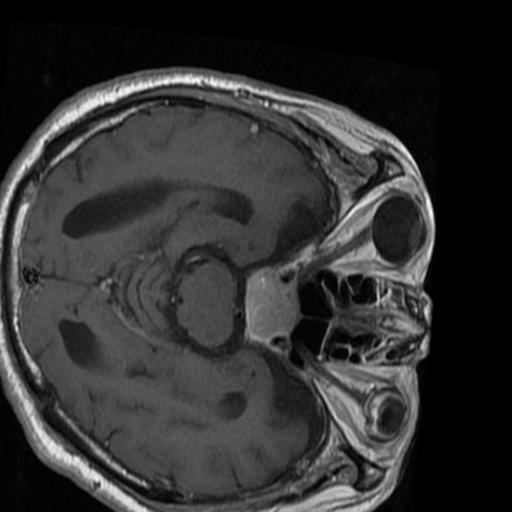
Label: brain_tumor